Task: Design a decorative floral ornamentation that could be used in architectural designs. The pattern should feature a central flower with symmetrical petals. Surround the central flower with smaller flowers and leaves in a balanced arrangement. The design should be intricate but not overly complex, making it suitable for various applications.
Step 1759:
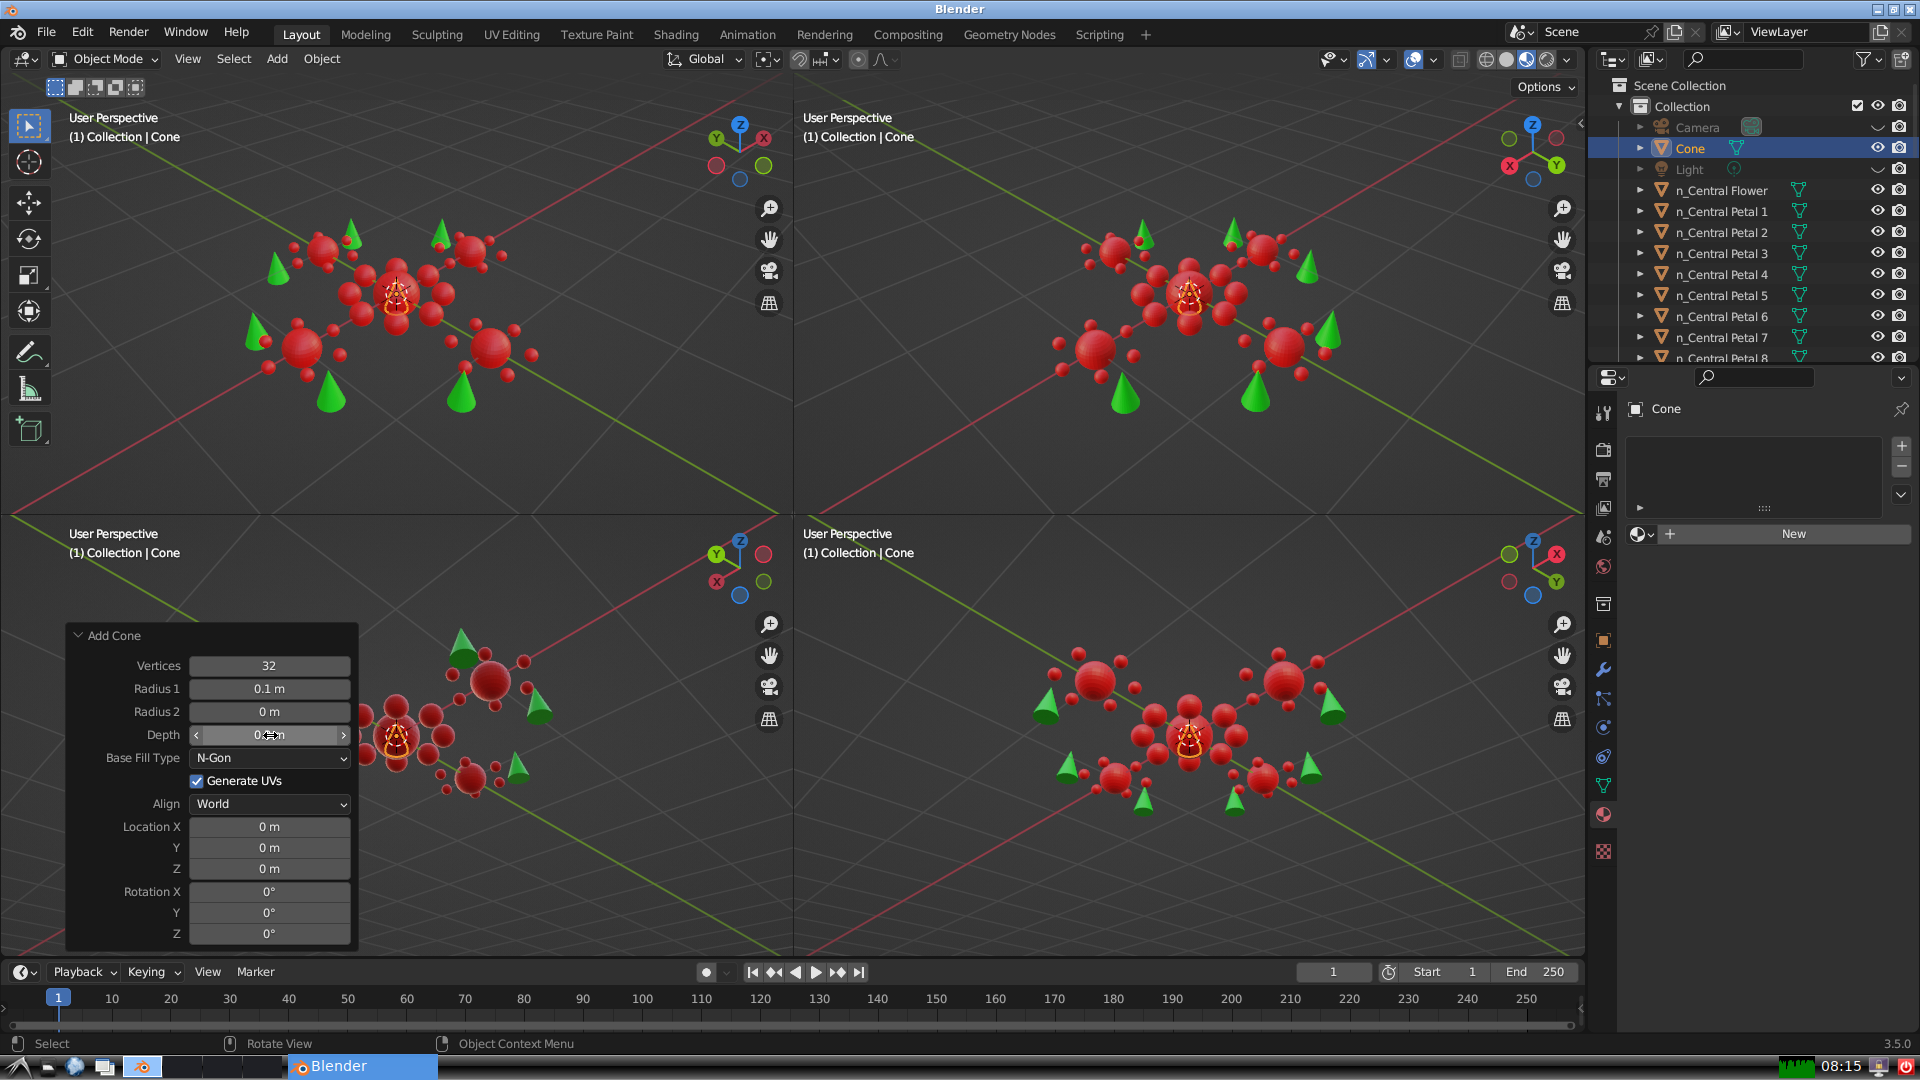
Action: click: no